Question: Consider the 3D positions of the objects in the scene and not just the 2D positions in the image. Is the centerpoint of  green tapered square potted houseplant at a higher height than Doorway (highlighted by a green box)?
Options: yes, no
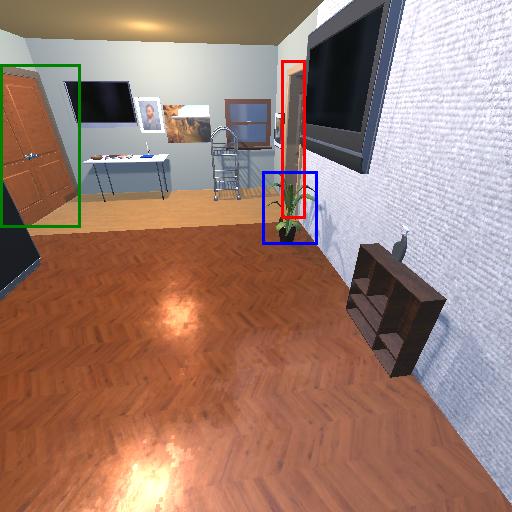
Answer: yes